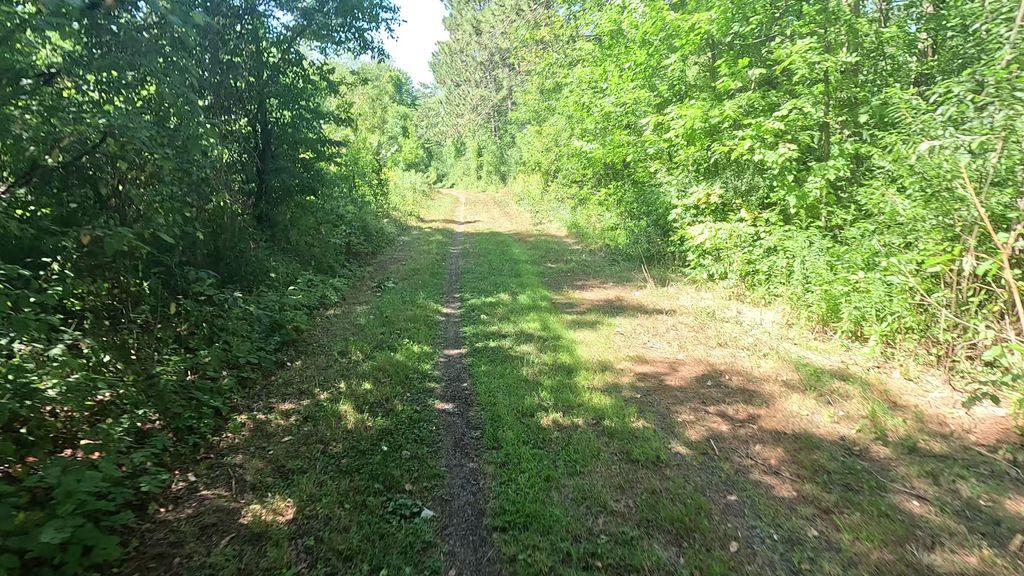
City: ottawa-gatineau